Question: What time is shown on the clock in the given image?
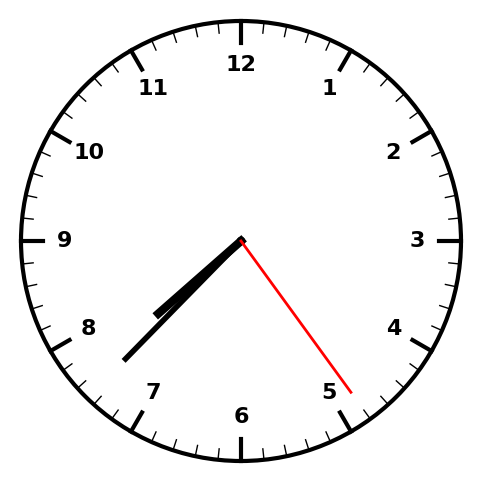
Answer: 07:37:24